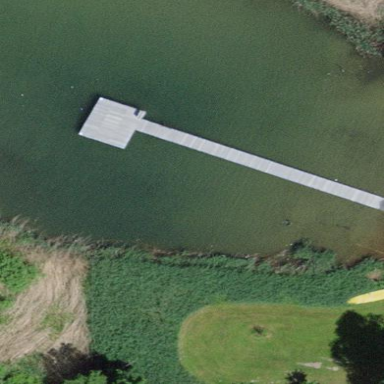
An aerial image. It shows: Man-made pier.